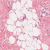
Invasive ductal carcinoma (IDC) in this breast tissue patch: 0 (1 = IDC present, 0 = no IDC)